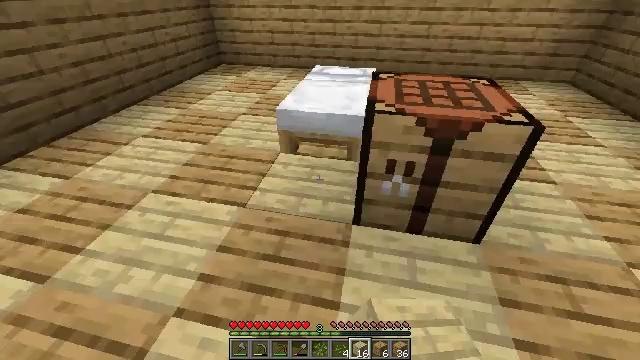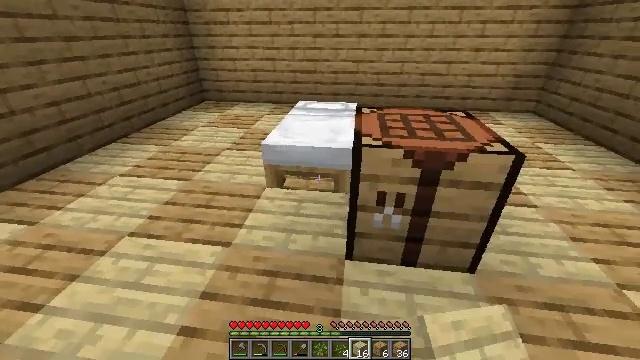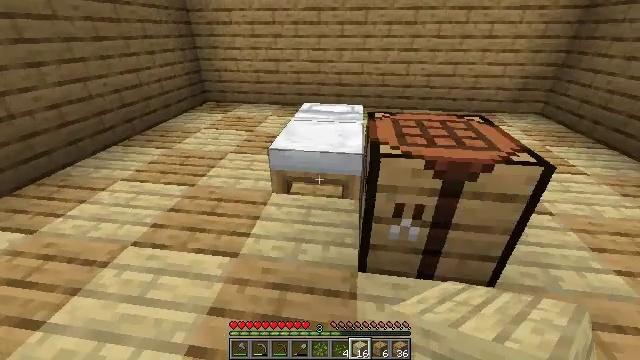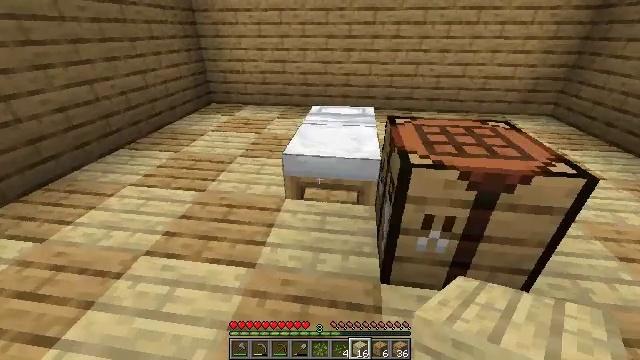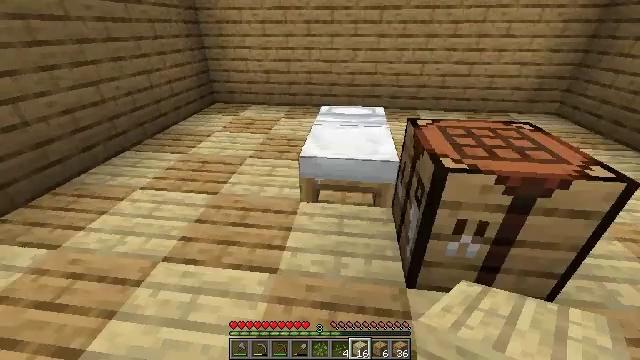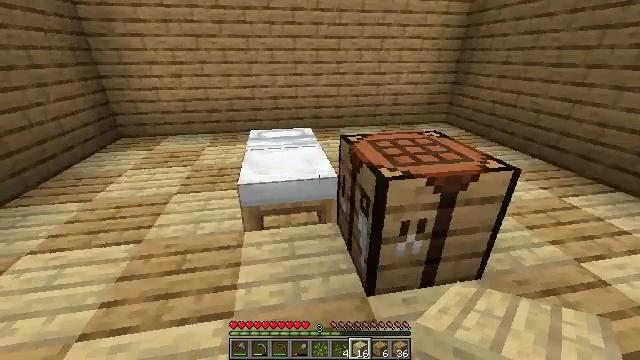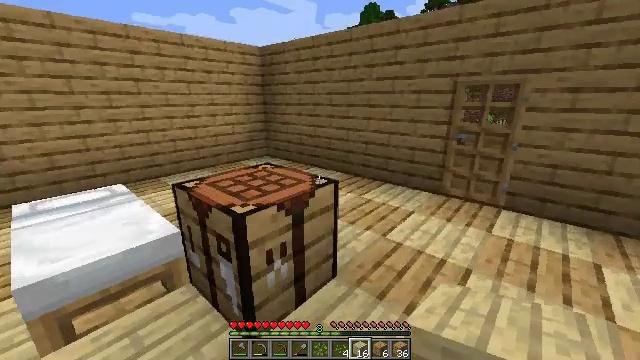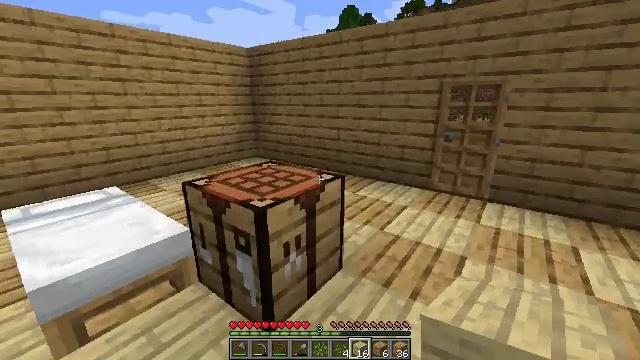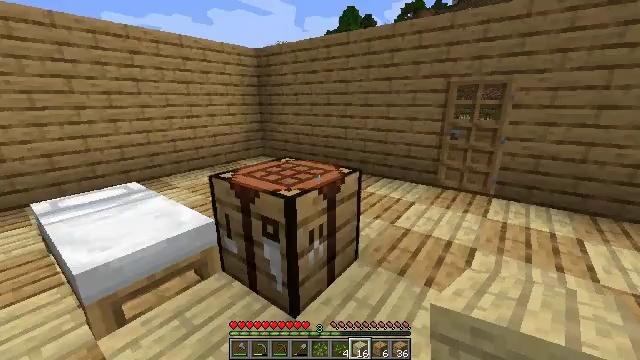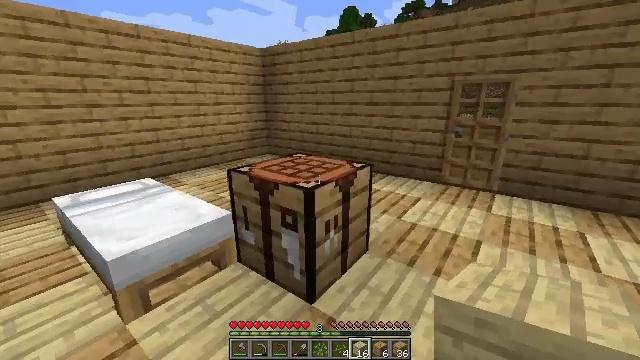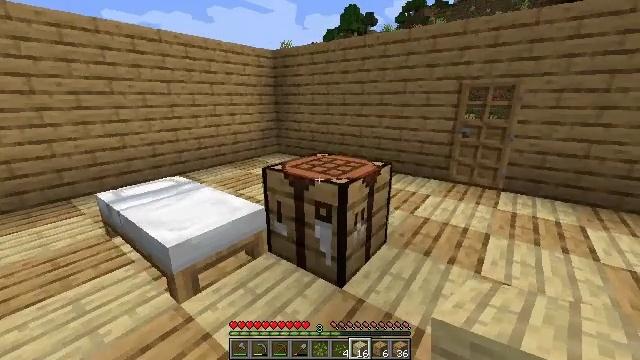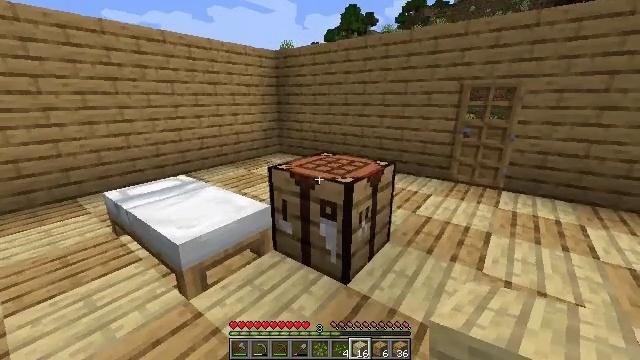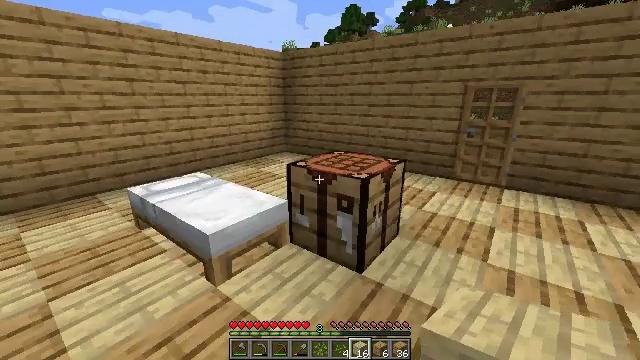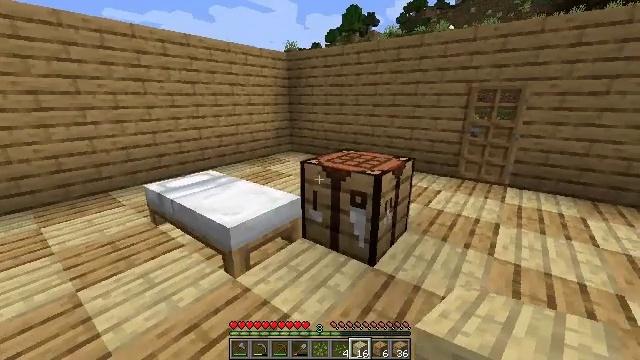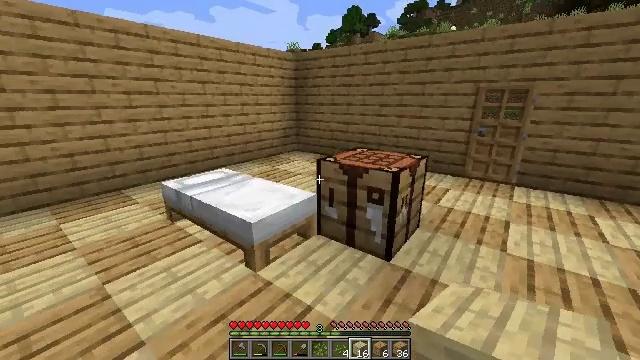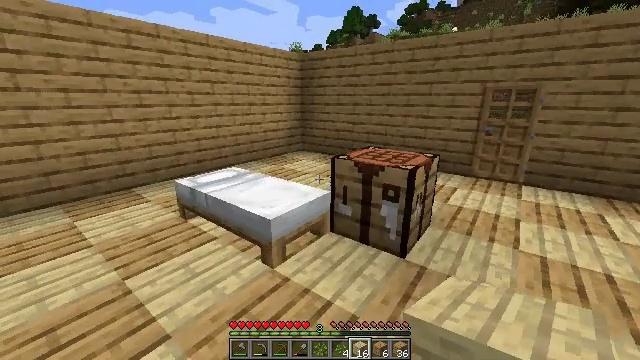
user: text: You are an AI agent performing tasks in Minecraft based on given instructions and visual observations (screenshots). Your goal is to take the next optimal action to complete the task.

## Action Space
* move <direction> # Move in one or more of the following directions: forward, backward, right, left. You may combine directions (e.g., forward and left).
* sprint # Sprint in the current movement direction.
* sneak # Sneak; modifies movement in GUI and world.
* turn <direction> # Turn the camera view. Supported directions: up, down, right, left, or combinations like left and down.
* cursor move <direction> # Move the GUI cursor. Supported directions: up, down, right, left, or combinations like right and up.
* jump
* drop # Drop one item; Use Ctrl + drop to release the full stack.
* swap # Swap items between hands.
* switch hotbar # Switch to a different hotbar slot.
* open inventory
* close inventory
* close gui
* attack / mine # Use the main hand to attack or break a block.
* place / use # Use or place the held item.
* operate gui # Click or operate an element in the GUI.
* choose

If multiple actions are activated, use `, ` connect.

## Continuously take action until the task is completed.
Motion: motion action
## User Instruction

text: Craft a birch pressure plate.
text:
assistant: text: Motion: move forward and move left, turn right and up
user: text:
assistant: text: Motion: move forward and move left
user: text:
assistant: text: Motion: move left
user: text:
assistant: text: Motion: move left
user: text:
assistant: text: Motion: move left, turn right and up
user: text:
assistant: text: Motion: move left, turn right and up
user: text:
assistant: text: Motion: move back and move left, turn right
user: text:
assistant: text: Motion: move back and move left
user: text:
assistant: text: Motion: move back and move left
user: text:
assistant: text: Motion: move back and move left
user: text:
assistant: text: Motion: move back and move left
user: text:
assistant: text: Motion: move back and move left
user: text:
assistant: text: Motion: move left
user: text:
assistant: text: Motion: move left
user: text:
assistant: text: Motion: move left
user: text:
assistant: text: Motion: move left
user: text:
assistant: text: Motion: move forward and move left
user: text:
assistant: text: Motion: move forward and move left
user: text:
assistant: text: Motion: move forward and move left
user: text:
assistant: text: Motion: move forward and move left
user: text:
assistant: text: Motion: move forward and move left
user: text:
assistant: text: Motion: move forward and move left
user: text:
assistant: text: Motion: move forward and move left
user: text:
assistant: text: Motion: move left
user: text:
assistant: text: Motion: move left
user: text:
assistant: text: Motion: move left, turn right and up
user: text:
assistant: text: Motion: move left, turn right and up
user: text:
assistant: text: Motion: move left, turn left and up
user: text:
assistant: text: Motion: move left
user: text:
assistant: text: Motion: move left